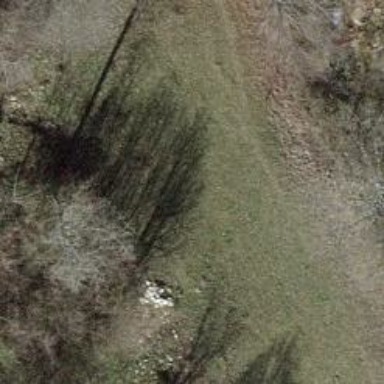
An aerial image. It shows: Path on the ground.